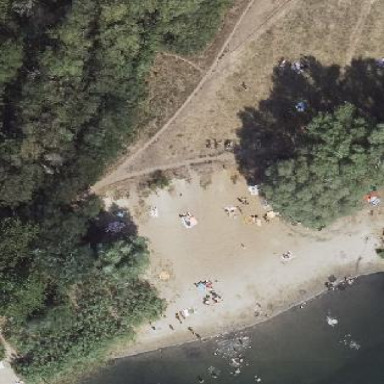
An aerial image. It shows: Sandy beach with natural surface.